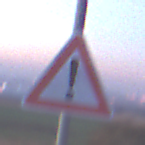
Verkehrszeichen: Gefahrenstelle
Umgebung: Outdoor, Nature
Tageszeit: SunriseSunset
Wetter: Clear
Licht: Natural
Jahreszeit: NotSpecified
Kontrast: LowContrast